Field crop: maize
Growth stage: 2
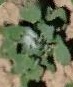
Species: chenopodium